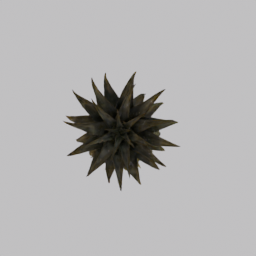
Label: nature